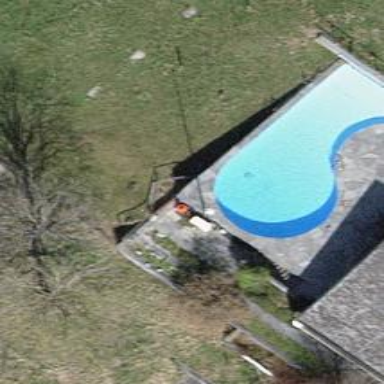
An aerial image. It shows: Swimming pool located in leisure land.